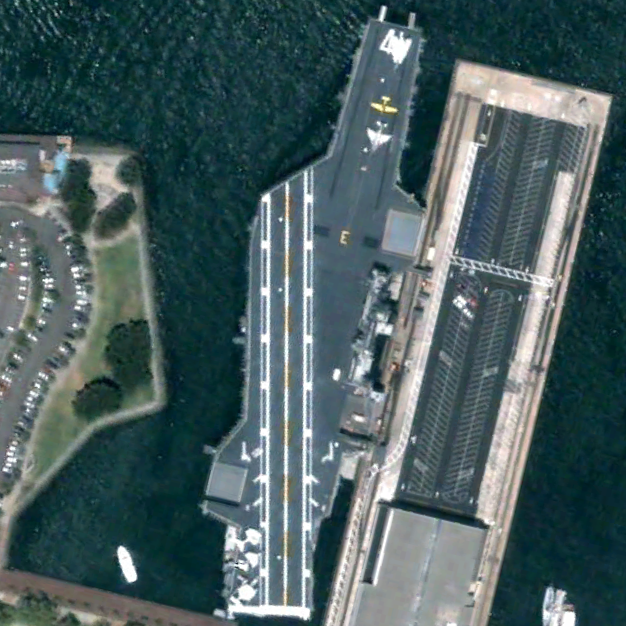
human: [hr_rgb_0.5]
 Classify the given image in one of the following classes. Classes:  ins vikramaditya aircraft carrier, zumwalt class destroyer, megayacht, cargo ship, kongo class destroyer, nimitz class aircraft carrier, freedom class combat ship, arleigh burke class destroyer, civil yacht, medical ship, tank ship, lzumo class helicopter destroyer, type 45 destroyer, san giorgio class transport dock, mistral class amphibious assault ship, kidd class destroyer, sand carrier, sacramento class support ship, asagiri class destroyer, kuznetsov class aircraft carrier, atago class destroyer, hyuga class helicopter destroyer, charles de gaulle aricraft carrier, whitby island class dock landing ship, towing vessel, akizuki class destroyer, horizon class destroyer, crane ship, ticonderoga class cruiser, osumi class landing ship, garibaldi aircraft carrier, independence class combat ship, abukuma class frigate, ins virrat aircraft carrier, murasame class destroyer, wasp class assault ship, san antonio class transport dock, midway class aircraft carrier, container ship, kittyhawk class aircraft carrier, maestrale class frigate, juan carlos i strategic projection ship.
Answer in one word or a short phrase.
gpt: Midway class aircraft carrier